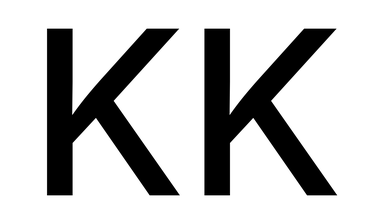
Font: Inter_Medium